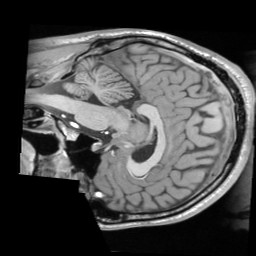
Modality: T1w
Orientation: sagittal